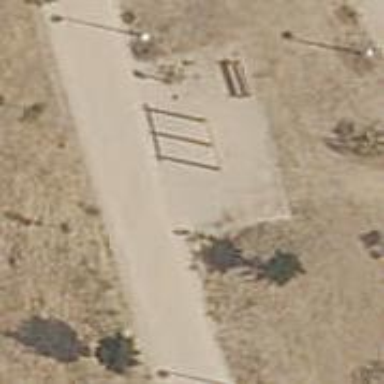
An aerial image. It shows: Fitness station in leisure land area.